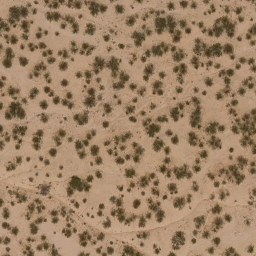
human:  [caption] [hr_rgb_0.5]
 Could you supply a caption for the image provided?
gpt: There are some grey plants scattered on the ground .

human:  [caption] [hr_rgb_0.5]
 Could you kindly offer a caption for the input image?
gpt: This is a chaparral .

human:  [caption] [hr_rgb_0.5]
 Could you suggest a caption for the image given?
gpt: Lots of plants scattered on the ground. .

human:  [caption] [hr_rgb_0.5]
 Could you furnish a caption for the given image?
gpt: Lots of plants scattered in the loess ground. .

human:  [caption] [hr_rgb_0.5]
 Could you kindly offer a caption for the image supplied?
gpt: Some grey plants are scattered in the loess ground .